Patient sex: M
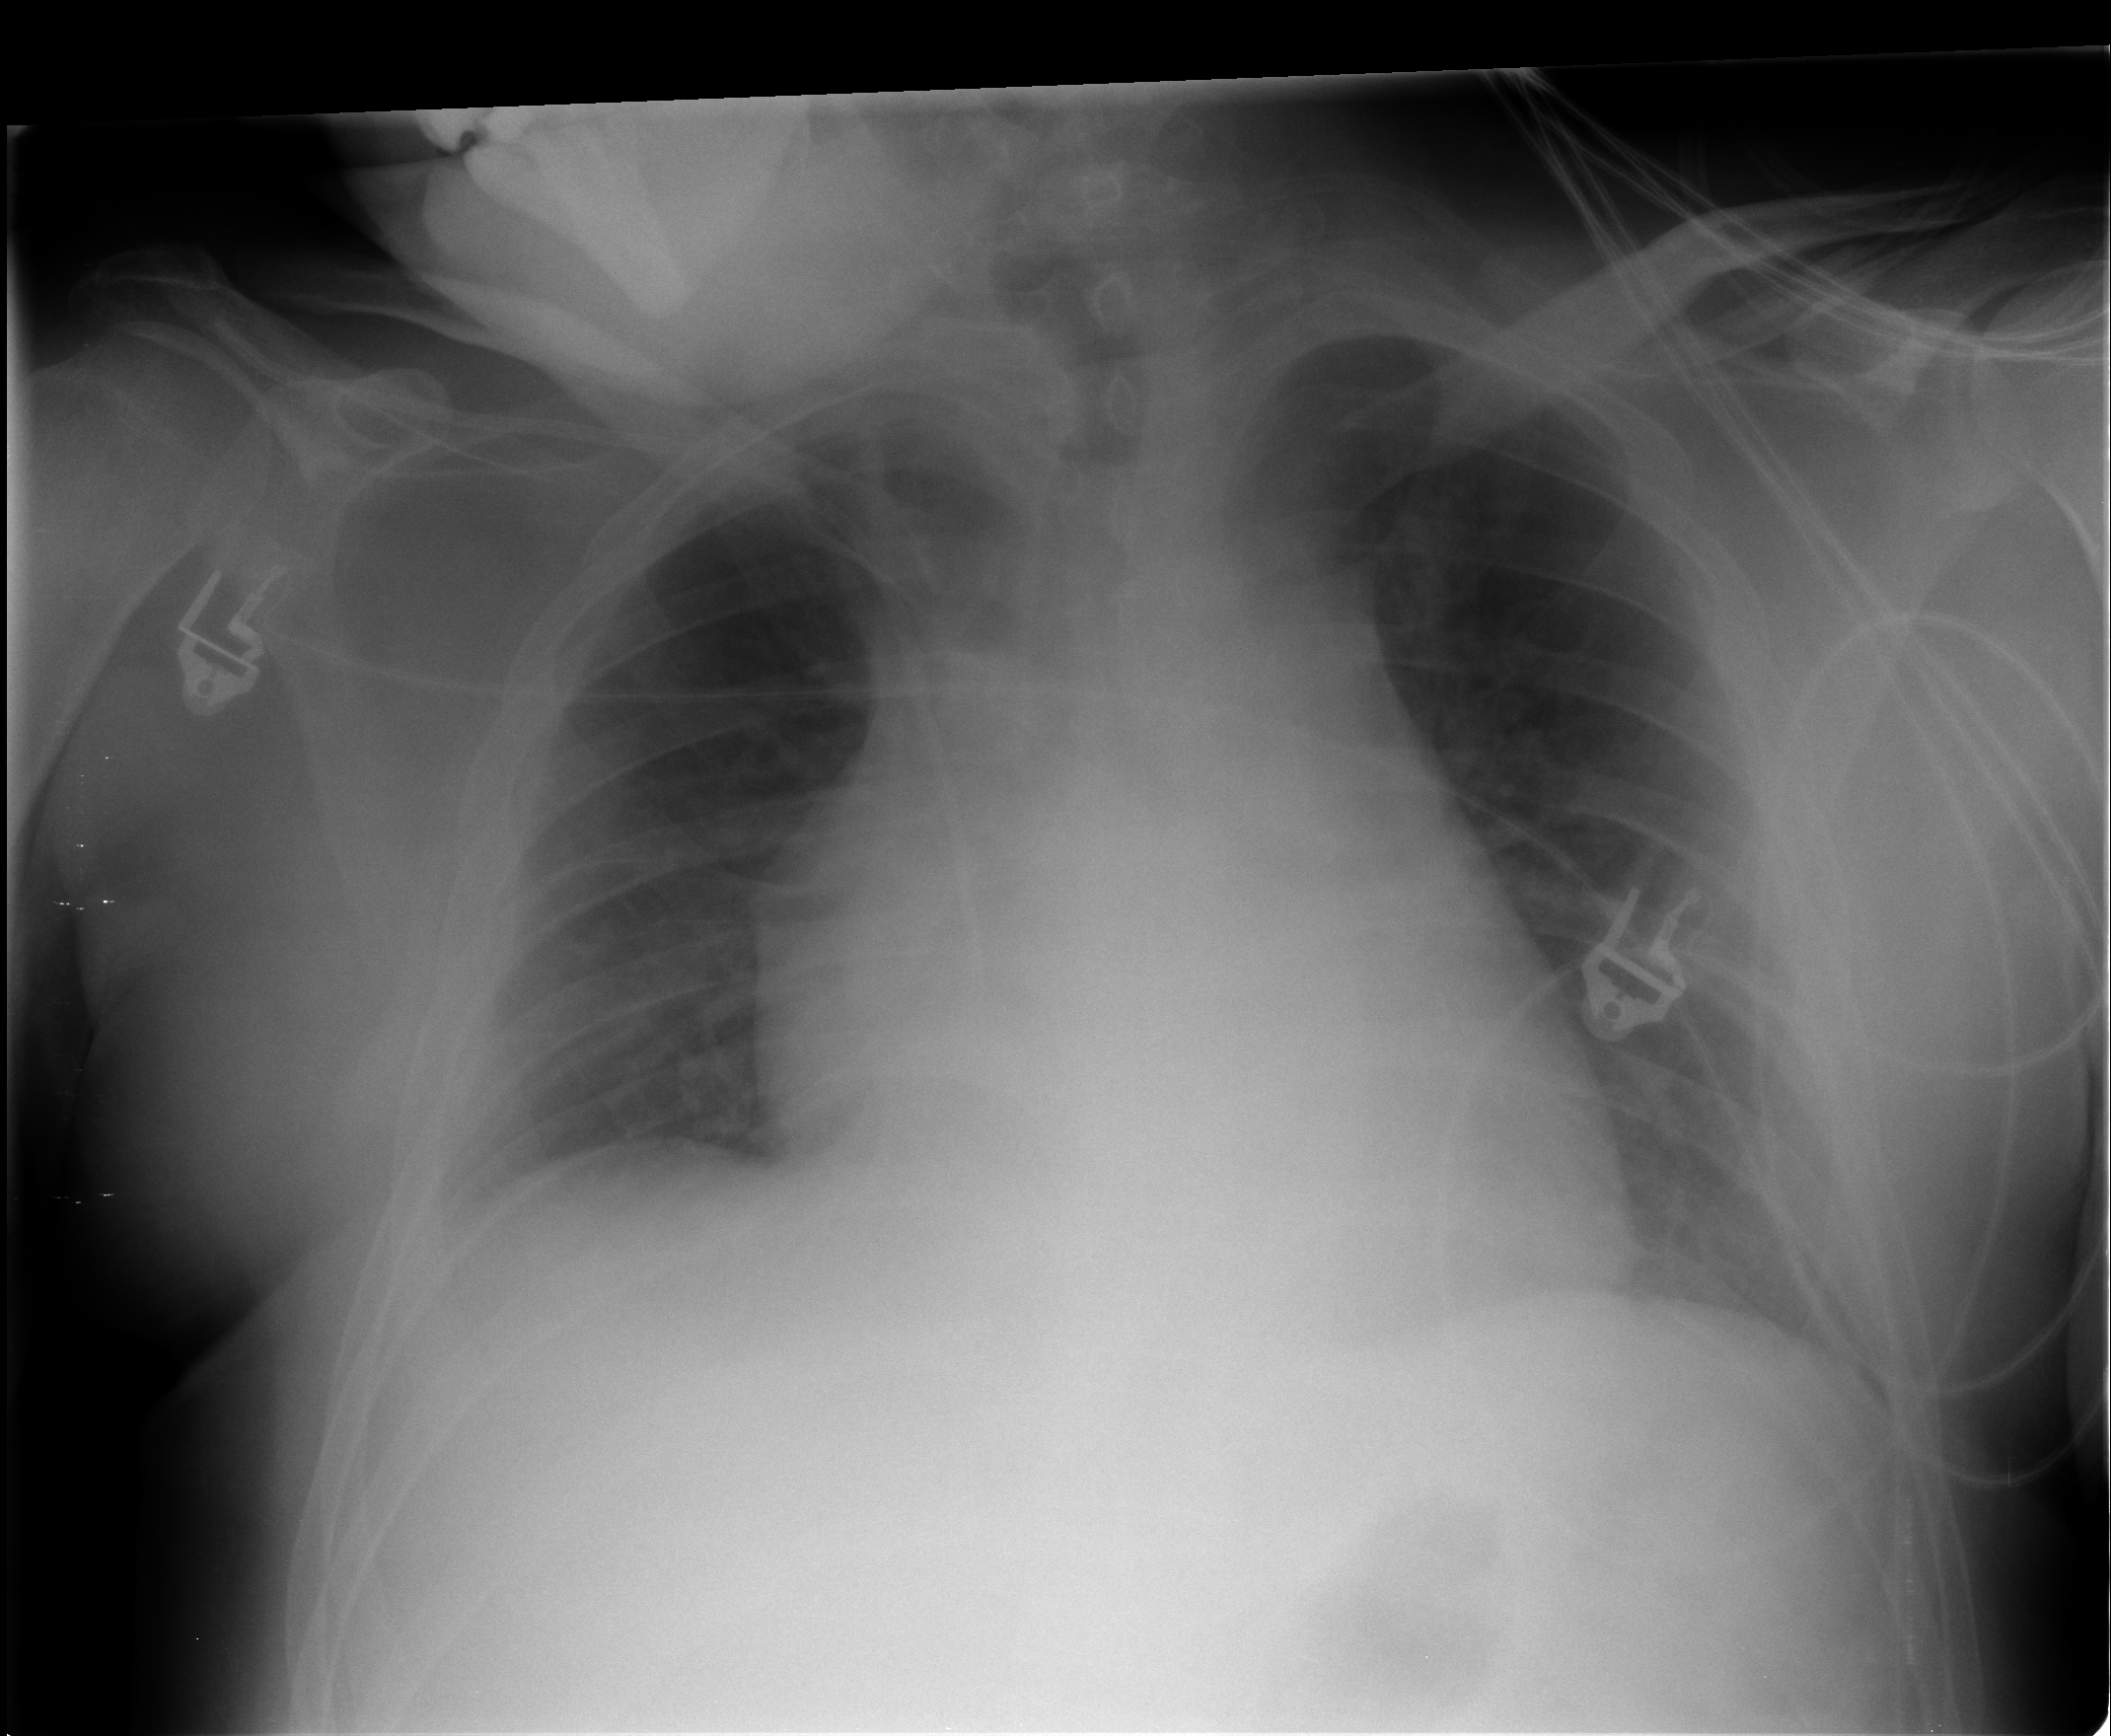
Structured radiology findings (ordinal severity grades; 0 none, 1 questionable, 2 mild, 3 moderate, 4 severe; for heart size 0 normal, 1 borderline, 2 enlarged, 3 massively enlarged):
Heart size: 2
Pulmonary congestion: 0
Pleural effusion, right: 1
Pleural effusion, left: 0
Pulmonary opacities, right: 0
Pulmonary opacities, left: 0
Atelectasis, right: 1
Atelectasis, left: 0